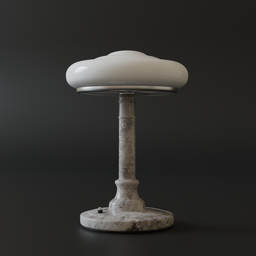
Label: lighting